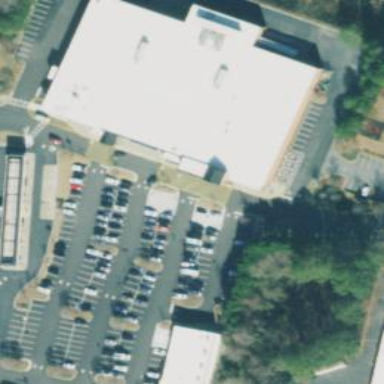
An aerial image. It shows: Supermarket located in building.